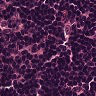
Metastatic tissue present: no